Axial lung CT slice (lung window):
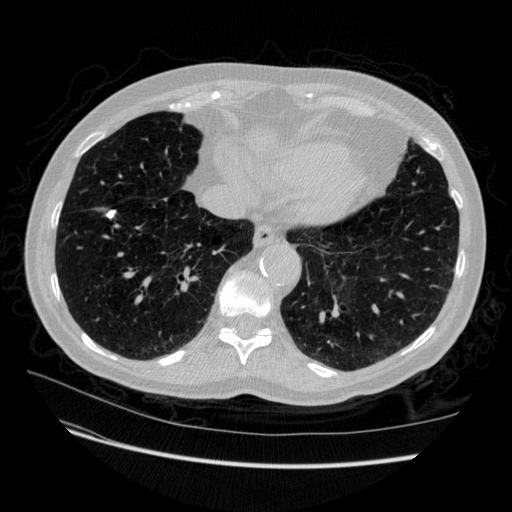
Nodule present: yes
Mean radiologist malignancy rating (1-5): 1